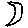
Label: moon